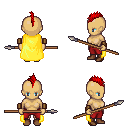
a pixel art fantasy rpg character, female body template, human, tanned skin, yellow cape, red pants, red mohawk hairstyle, leather bracers, brown shoes, spear, four views (front, back, left, right), 2x2 character sprite sheet, small pixel art, hard edges, no anti-aliasing